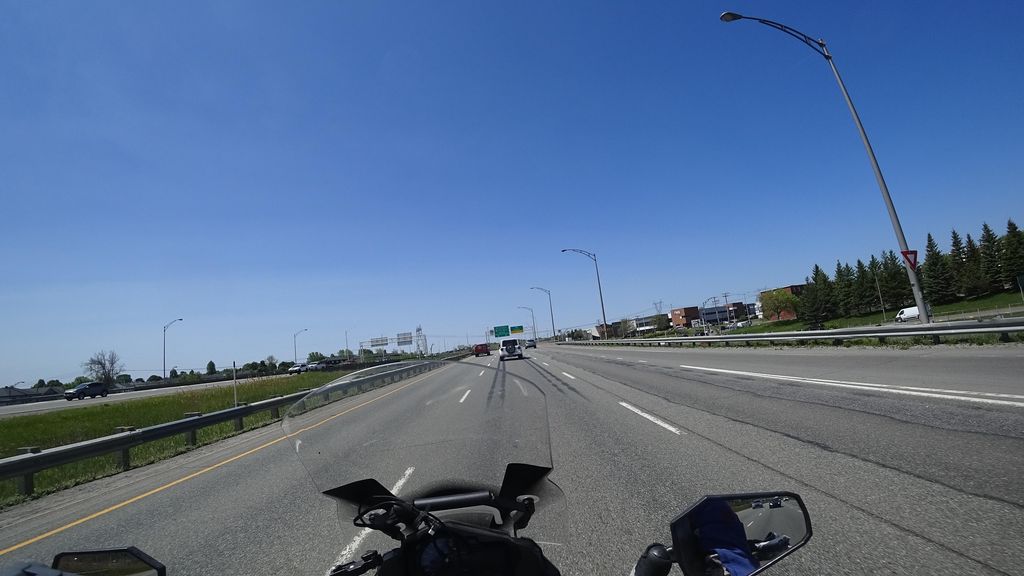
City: quebec_city